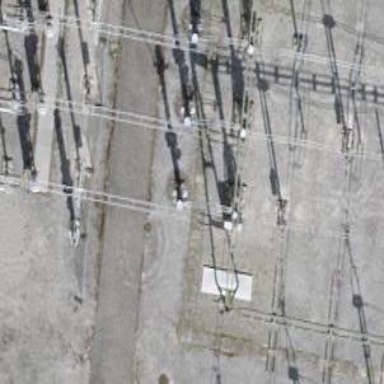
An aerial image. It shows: Insulator used in power systems.